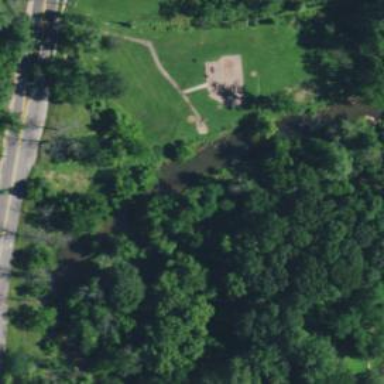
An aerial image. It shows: Park.